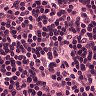
Metastatic tissue present: no